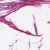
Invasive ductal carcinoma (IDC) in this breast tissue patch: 1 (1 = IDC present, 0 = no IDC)